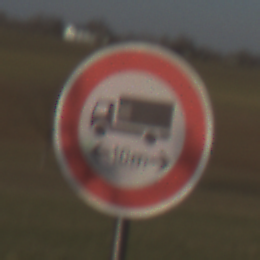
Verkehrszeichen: TatsaechlicheLaenge
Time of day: MorningAfternoon
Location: Outdoor (Nature)
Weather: Clear
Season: Winter
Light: Natural